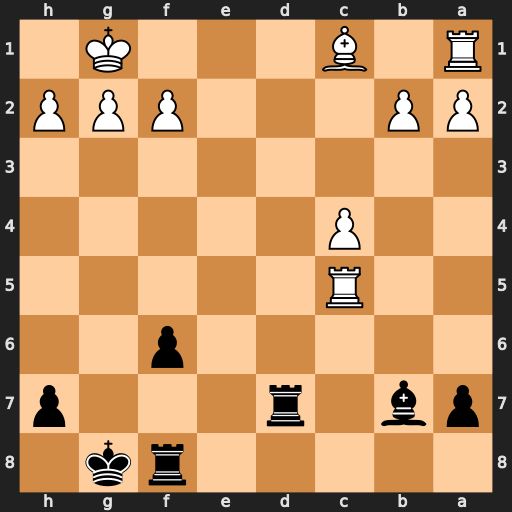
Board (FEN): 5rk1/pb1r3p/5p2/2R5/2P5/8/PP3PPP/R1B3K1
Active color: b
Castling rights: -
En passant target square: -
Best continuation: Rd1#